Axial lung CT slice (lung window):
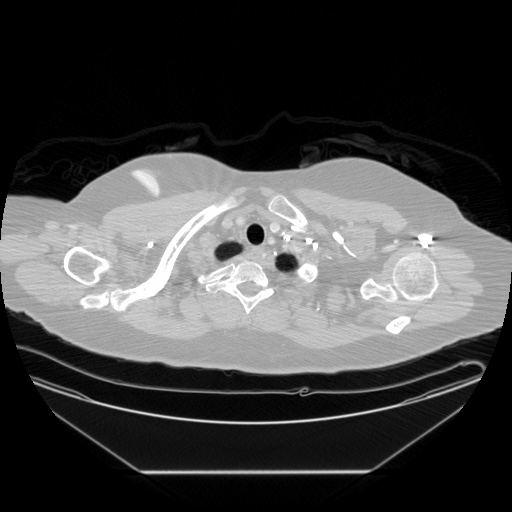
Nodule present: no